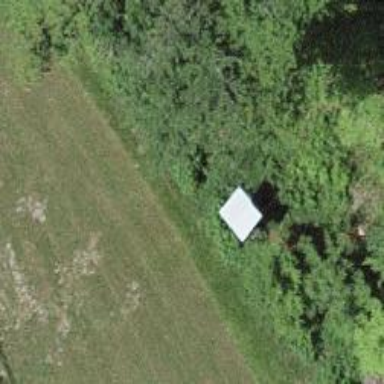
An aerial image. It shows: Hunting stand.